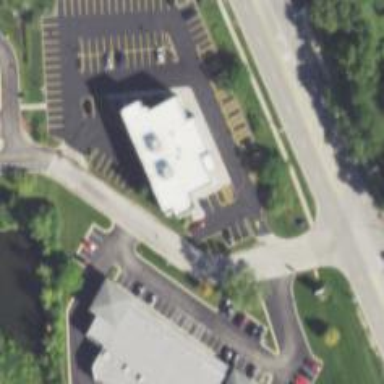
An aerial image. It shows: Healthcare clinic.